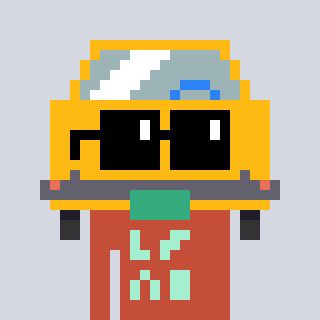
a pixel art character with square black sunglasses, a taxi-shaped head and a rust-colored body on a cool background